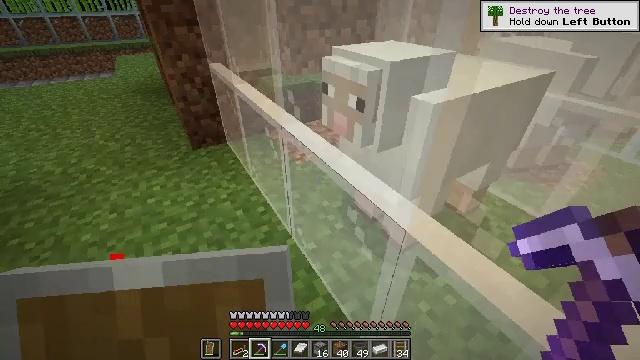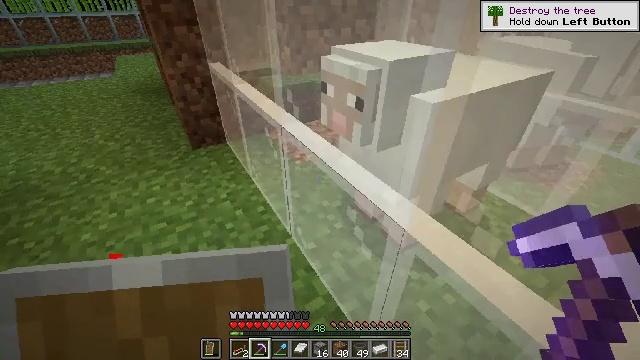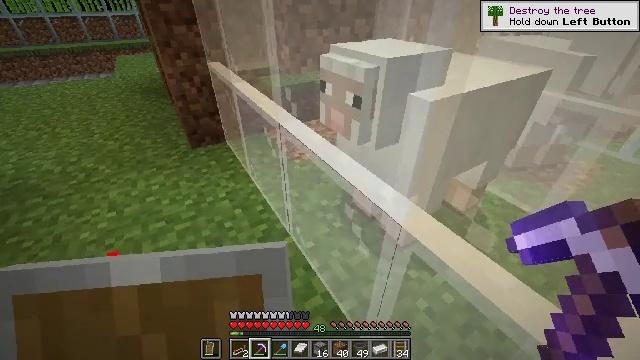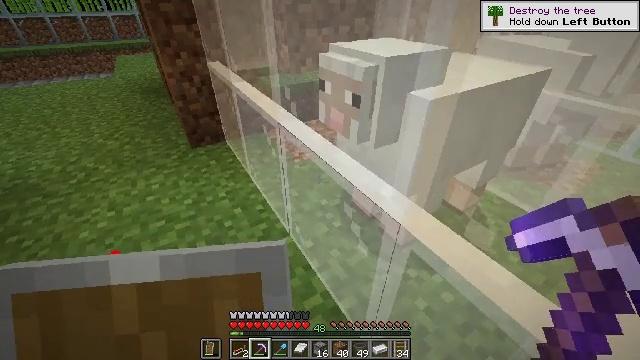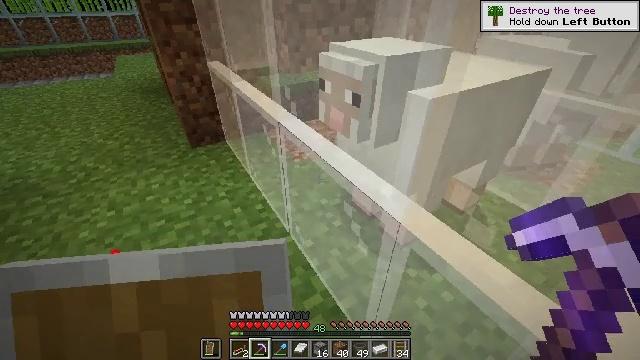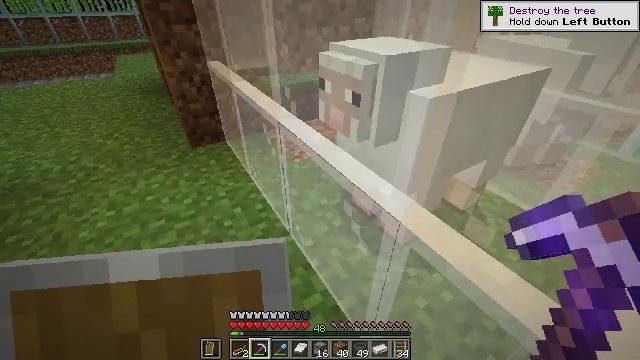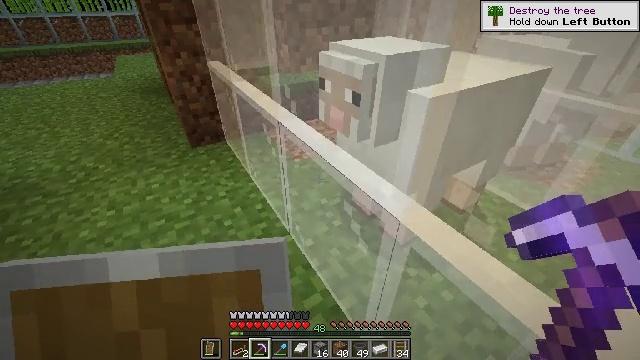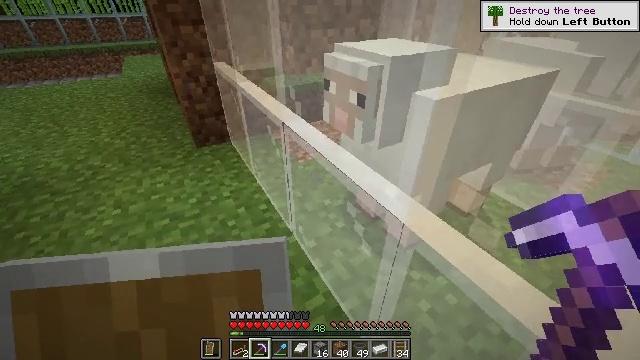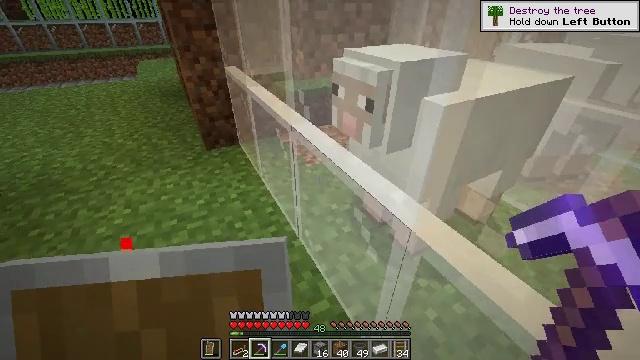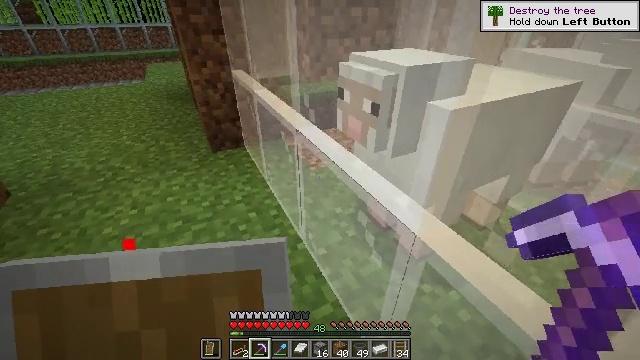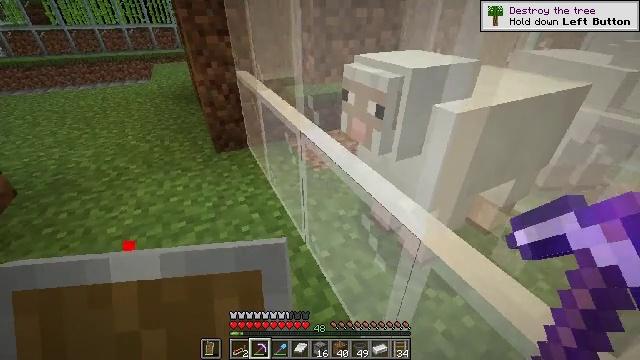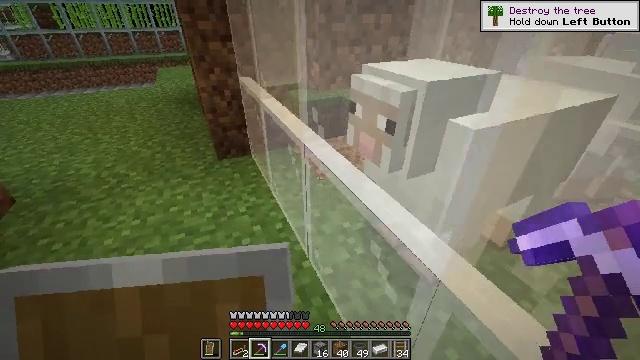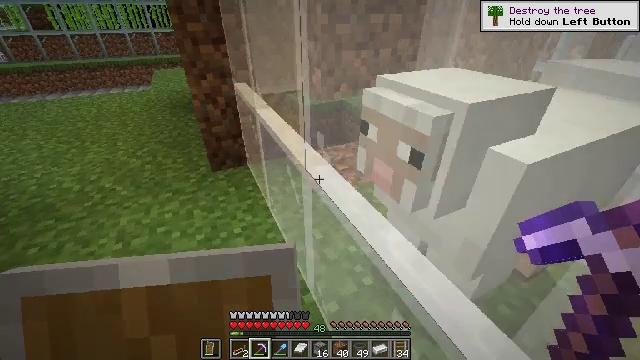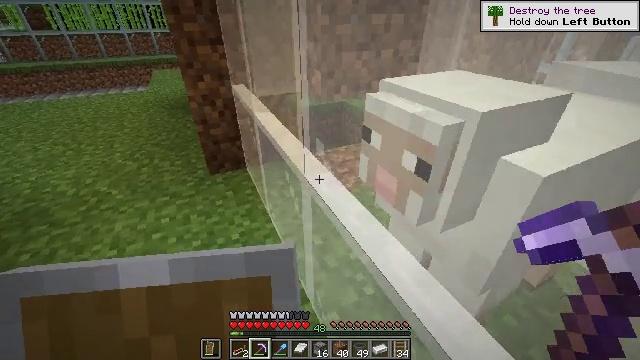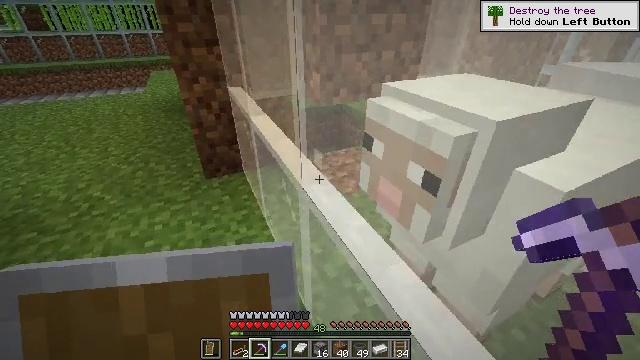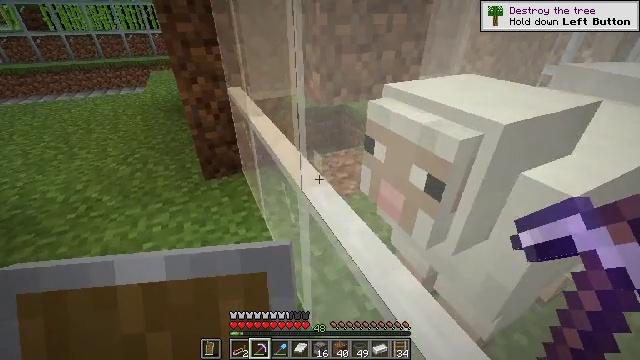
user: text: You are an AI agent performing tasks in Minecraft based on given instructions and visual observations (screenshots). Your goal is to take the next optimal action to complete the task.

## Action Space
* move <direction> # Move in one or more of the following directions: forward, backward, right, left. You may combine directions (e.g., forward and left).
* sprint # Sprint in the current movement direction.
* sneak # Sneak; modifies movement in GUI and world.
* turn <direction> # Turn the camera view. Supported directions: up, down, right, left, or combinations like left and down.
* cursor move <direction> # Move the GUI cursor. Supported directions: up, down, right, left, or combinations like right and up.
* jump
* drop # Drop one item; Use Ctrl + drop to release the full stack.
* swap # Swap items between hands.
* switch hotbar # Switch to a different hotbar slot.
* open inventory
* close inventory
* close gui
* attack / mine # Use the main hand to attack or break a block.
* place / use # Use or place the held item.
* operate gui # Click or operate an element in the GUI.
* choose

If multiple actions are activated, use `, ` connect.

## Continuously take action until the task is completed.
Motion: motion action
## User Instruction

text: Gather the white stained glass pane.
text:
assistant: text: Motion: no_op
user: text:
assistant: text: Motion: no_op
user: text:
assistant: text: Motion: no_op
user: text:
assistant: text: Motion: no_op
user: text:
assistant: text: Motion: no_op
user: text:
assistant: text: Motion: no_op
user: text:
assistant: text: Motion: turn left
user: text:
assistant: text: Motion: turn left
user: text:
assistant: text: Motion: turn left
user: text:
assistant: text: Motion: move forward
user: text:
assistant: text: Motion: move forward
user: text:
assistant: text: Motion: move forward
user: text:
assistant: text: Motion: no_op
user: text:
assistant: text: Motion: no_op
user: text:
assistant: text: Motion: no_op
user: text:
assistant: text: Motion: no_op
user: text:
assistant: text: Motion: move left
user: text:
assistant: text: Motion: move left
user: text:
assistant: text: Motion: no_op
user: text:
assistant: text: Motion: no_op
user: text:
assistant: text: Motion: no_op
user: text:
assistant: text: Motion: no_op
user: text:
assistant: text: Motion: no_op
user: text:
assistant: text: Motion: no_op
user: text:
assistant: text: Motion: no_op
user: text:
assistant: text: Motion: no_op
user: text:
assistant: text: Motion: turn right
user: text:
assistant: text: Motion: turn right and down
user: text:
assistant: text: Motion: turn right and down
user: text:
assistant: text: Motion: no_op